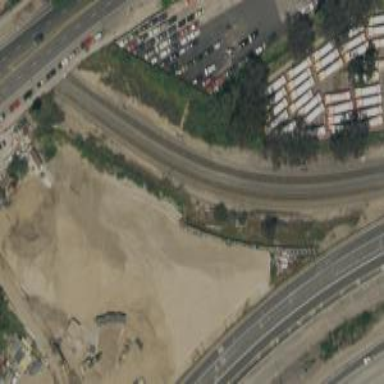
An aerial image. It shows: Railway siding with rails.